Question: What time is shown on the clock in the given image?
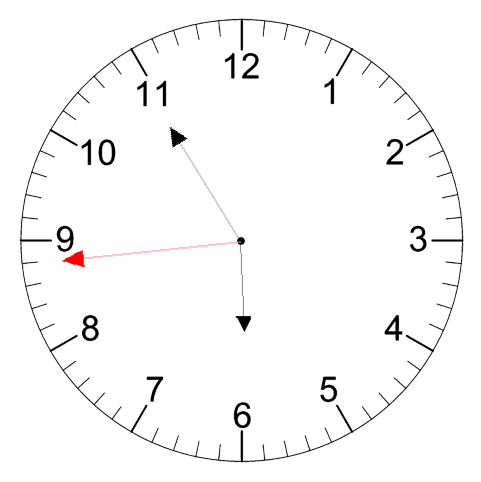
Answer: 05:54:44